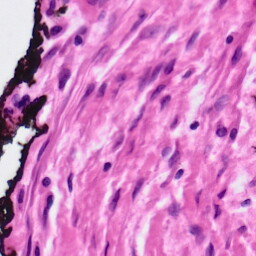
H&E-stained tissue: Ovarian